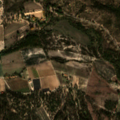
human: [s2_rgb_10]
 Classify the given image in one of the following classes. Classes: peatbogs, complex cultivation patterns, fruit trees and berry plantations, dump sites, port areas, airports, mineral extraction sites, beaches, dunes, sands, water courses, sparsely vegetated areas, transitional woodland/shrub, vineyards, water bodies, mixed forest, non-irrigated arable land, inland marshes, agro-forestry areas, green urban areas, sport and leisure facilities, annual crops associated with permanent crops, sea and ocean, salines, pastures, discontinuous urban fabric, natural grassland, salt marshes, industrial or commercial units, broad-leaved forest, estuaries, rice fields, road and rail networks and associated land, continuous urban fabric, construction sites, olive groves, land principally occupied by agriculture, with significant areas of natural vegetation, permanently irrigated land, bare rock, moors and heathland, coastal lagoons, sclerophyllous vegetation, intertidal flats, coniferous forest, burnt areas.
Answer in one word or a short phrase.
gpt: complex cultivation patterns, land principally occupied by agriculture, with significant areas of natural vegetation, agro-forestry areas, broad-leaved forest, transitional woodland/shrub